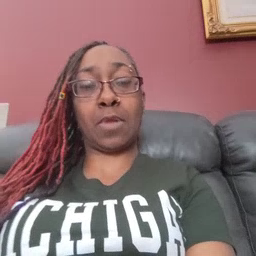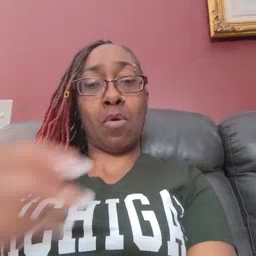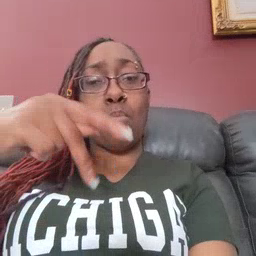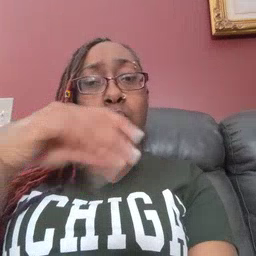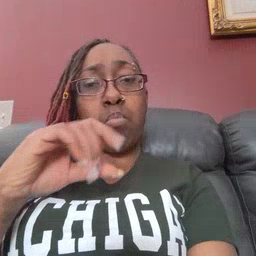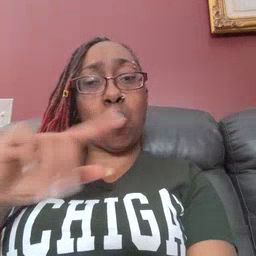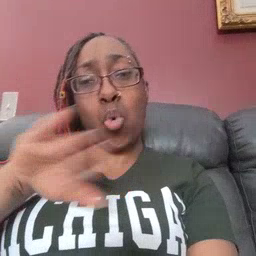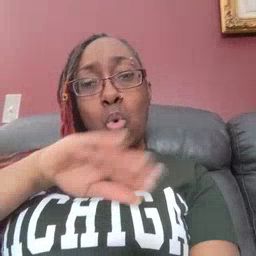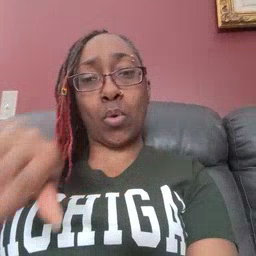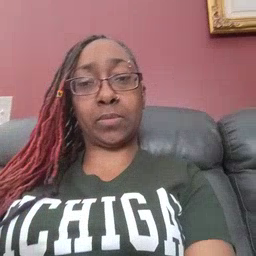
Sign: pool